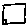
Label: square